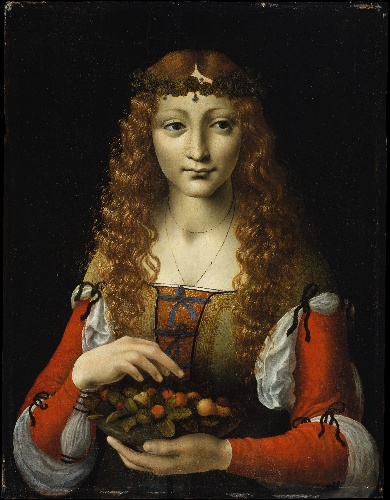
Title: Girl with Cherries
Artist: Marco d'Oggiono
Artist bio: Italian, Milan ca. 1467–1524 Milan
Date: ca. 1491–95
Object type: Painting
Classification: Paintings
Medium: Oil on wood
Dimensions: 19 1/4 x 14 3/4 in. (48.9 x 37.5 cm)
Department: European Paintings
Credit line: Marquand Collection, Gift of Henry G. Marquand, 1890
Accession year: 1891
Repository: Metropolitan Museum of Art, New York, NY
Tags: Cherries|Girls|Portraits